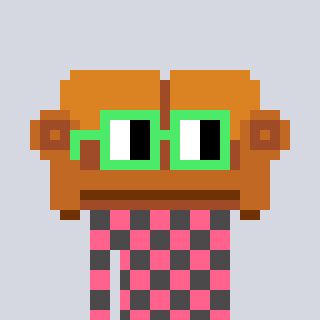
a pixel art character with square light green glasses, a couch-shaped head and a grayscale-colored body on a cool background